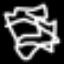
Label: squiggle